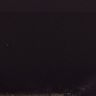
Metastatic tissue present: no